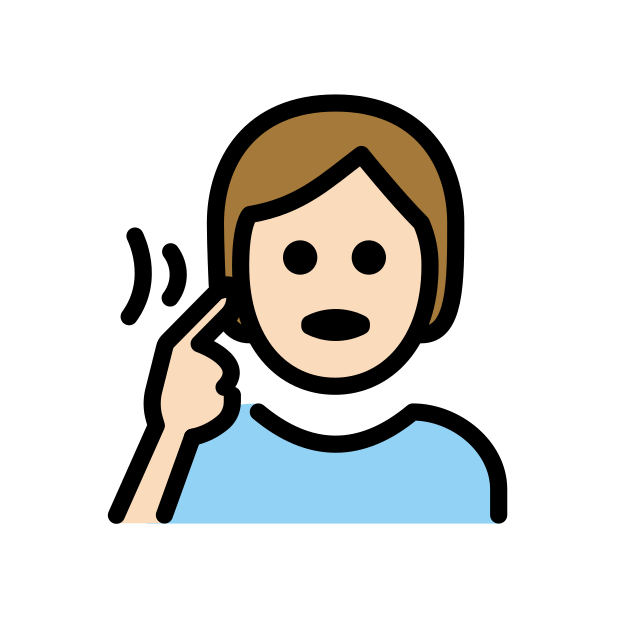
deaf person: light skin tone